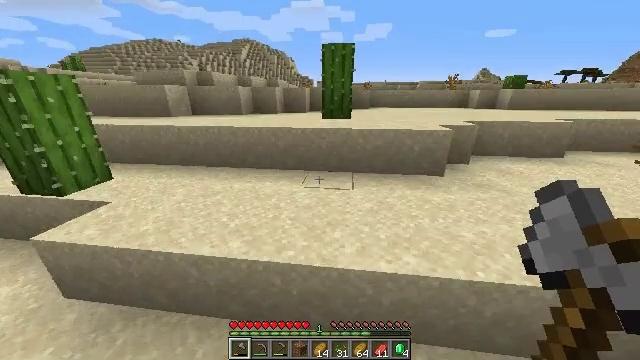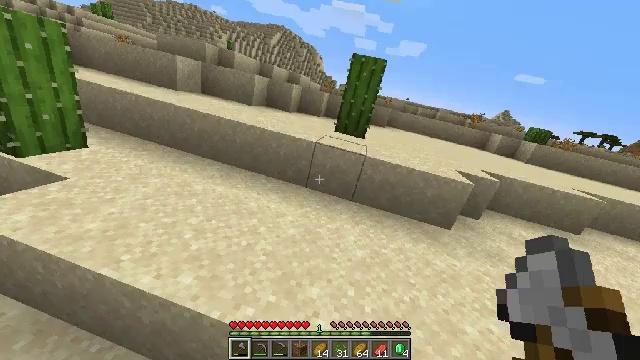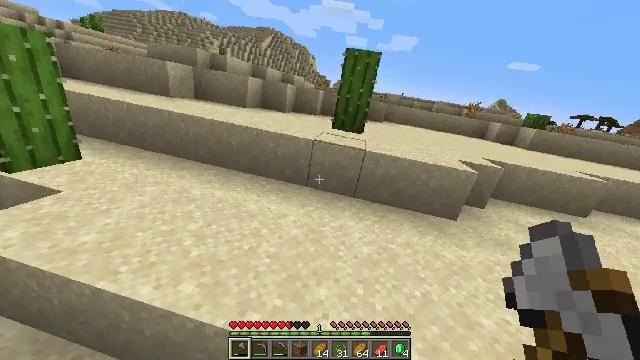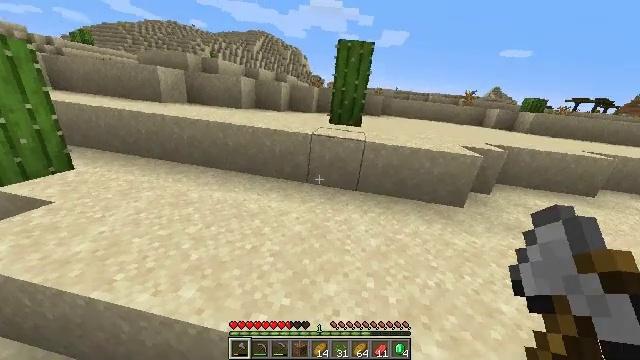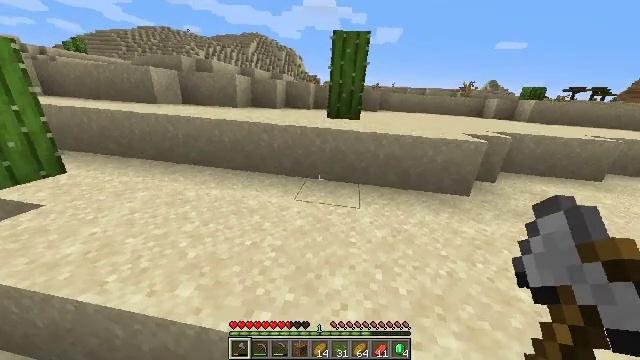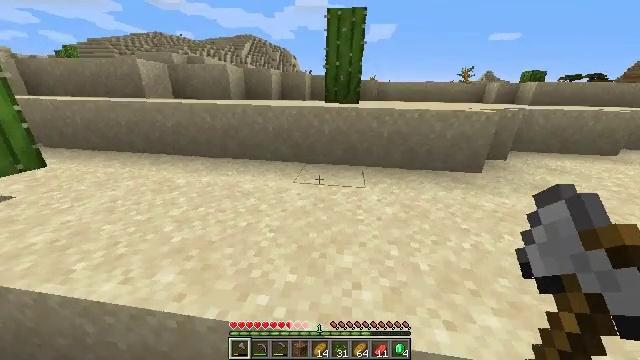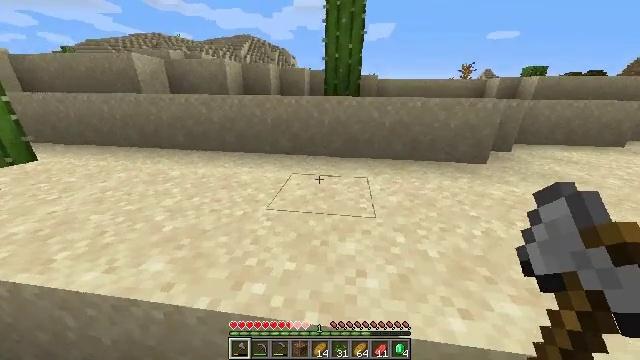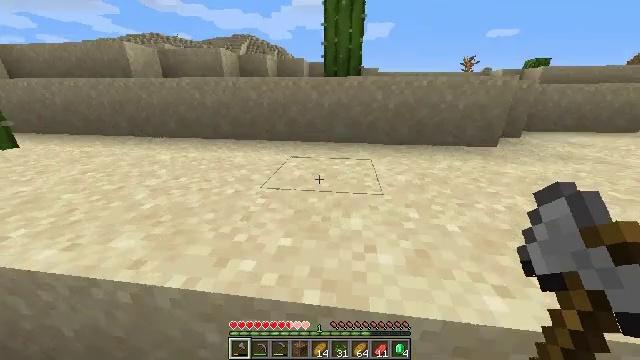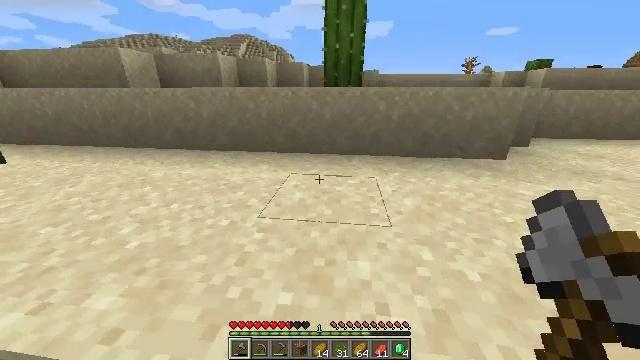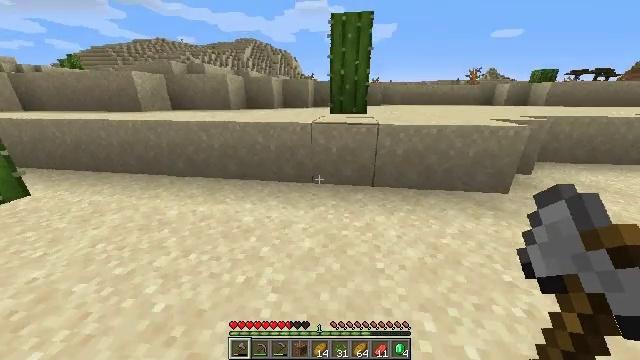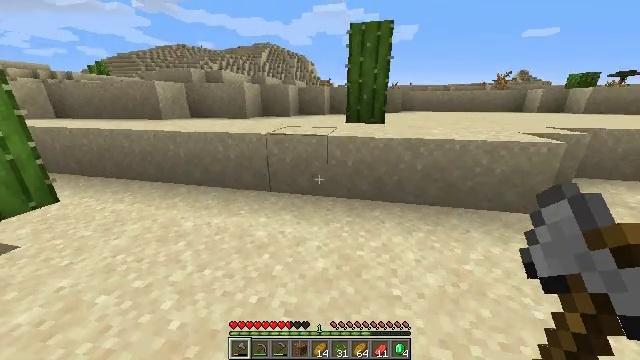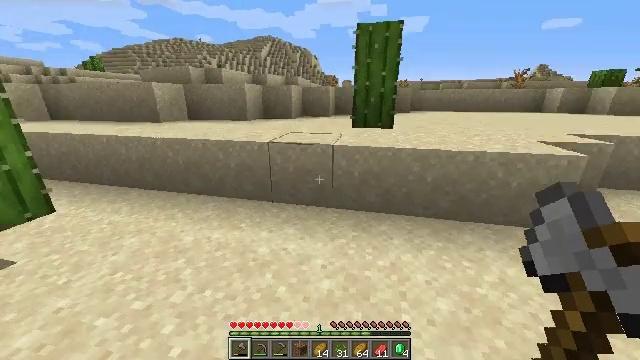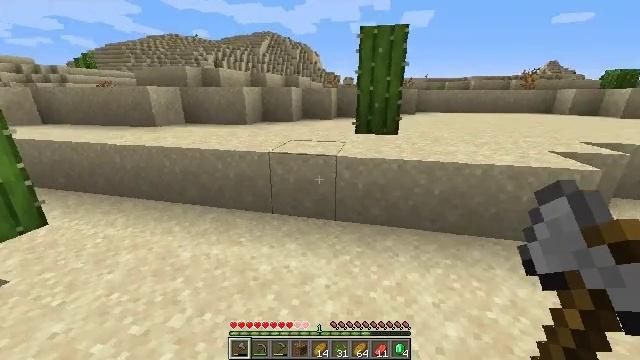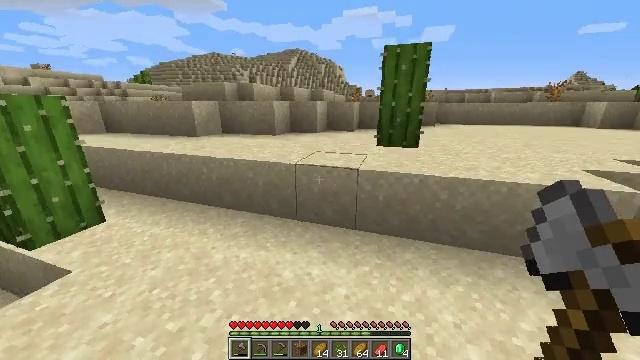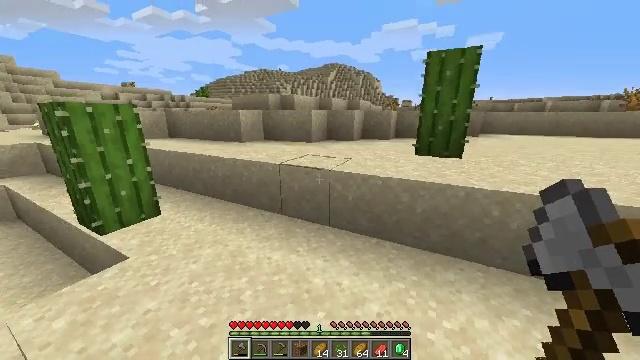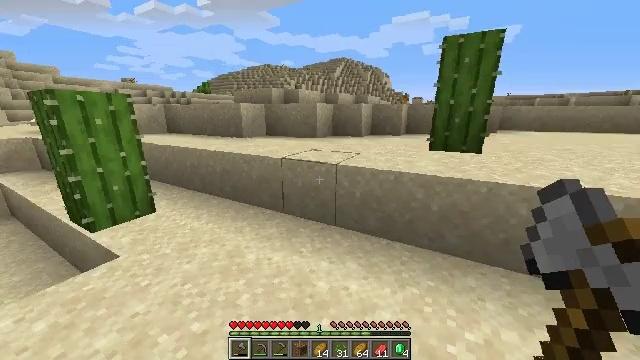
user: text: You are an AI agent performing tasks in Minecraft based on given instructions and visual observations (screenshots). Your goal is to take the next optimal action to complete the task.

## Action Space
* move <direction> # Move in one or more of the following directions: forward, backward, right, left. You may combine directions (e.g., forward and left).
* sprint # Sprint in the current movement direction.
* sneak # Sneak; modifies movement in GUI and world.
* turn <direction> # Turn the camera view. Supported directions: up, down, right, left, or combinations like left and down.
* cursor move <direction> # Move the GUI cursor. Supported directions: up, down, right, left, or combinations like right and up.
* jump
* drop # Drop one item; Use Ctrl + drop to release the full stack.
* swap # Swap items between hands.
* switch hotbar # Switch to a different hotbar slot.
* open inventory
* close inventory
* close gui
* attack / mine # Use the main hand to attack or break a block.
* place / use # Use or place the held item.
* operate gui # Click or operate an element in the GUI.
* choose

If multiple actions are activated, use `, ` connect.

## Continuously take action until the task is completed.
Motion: motion action
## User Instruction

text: Gather orange terracotta blocks.
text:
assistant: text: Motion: move forward, sprint, jump
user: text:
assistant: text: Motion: move forward, sprint, jump
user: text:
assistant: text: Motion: move forward, sprint, jump
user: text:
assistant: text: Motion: move forward, sprint, jump
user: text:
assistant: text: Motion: move forward, sprint, jump
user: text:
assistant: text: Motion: move forward, sprint, jump
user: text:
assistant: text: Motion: move forward, sprint, jump
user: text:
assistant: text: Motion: move forward, sprint, jump
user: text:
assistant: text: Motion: move forward, sprint, jump
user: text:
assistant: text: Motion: move forward, sprint, turn left and up, jump
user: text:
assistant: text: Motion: move forward, sprint, jump
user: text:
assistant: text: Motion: move forward, sprint, jump
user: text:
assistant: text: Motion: move forward, sprint, turn left and up, jump
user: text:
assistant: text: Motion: move forward, sprint, turn left and up, jump
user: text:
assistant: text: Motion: move forward, sprint, turn left, jump
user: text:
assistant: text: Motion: move forward, sprint, jump
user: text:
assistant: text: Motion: move forward, sprint, jump
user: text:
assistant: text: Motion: move forward, sprint, jump
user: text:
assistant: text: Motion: move forward, sprint, jump
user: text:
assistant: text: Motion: move forward, sprint, jump
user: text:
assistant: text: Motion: move forward, sprint, jump
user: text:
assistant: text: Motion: move forward, sprint, turn right, jump
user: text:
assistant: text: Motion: move forward, sprint, turn right, jump
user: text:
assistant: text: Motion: move forward, sprint, jump
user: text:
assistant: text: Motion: move forward, sprint, turn right, jump
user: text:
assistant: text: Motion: move forward, sprint, turn right, jump
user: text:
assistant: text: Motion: move forward, sprint, turn right and down, jump
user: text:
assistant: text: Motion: move forward, sprint, turn right and down, jump
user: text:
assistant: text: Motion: move forward, sprint, turn right, jump
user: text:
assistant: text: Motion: move forward, sprint, turn right, jump